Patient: sex M, age 38
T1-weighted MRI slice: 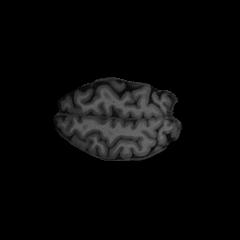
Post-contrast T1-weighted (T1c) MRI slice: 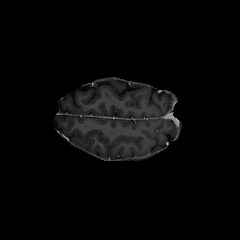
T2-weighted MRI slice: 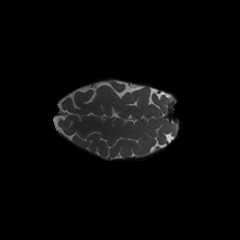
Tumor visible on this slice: no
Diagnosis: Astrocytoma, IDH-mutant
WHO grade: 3